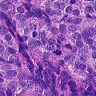
Metastatic tissue present: yes